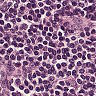
Metastatic tissue present: no